Breast ultrasound image
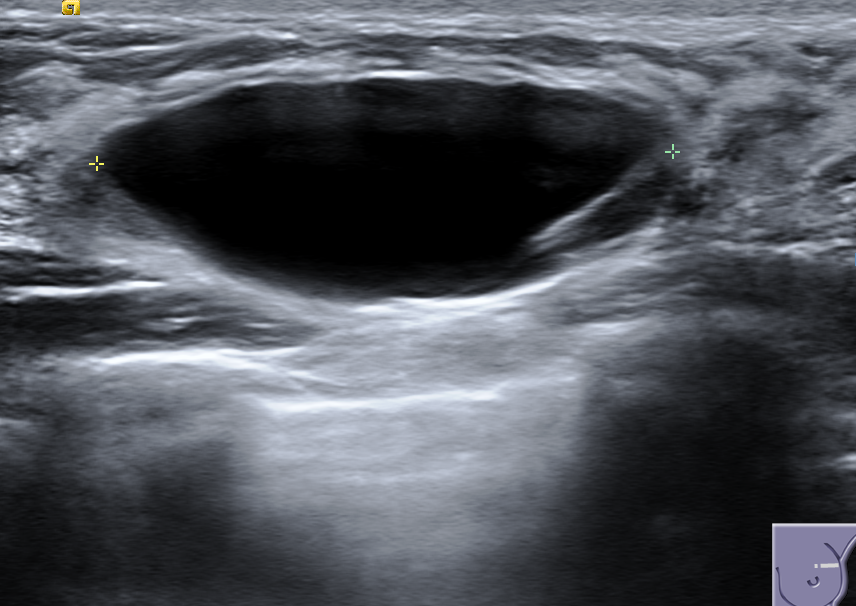
Diagnosis: benign